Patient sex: M
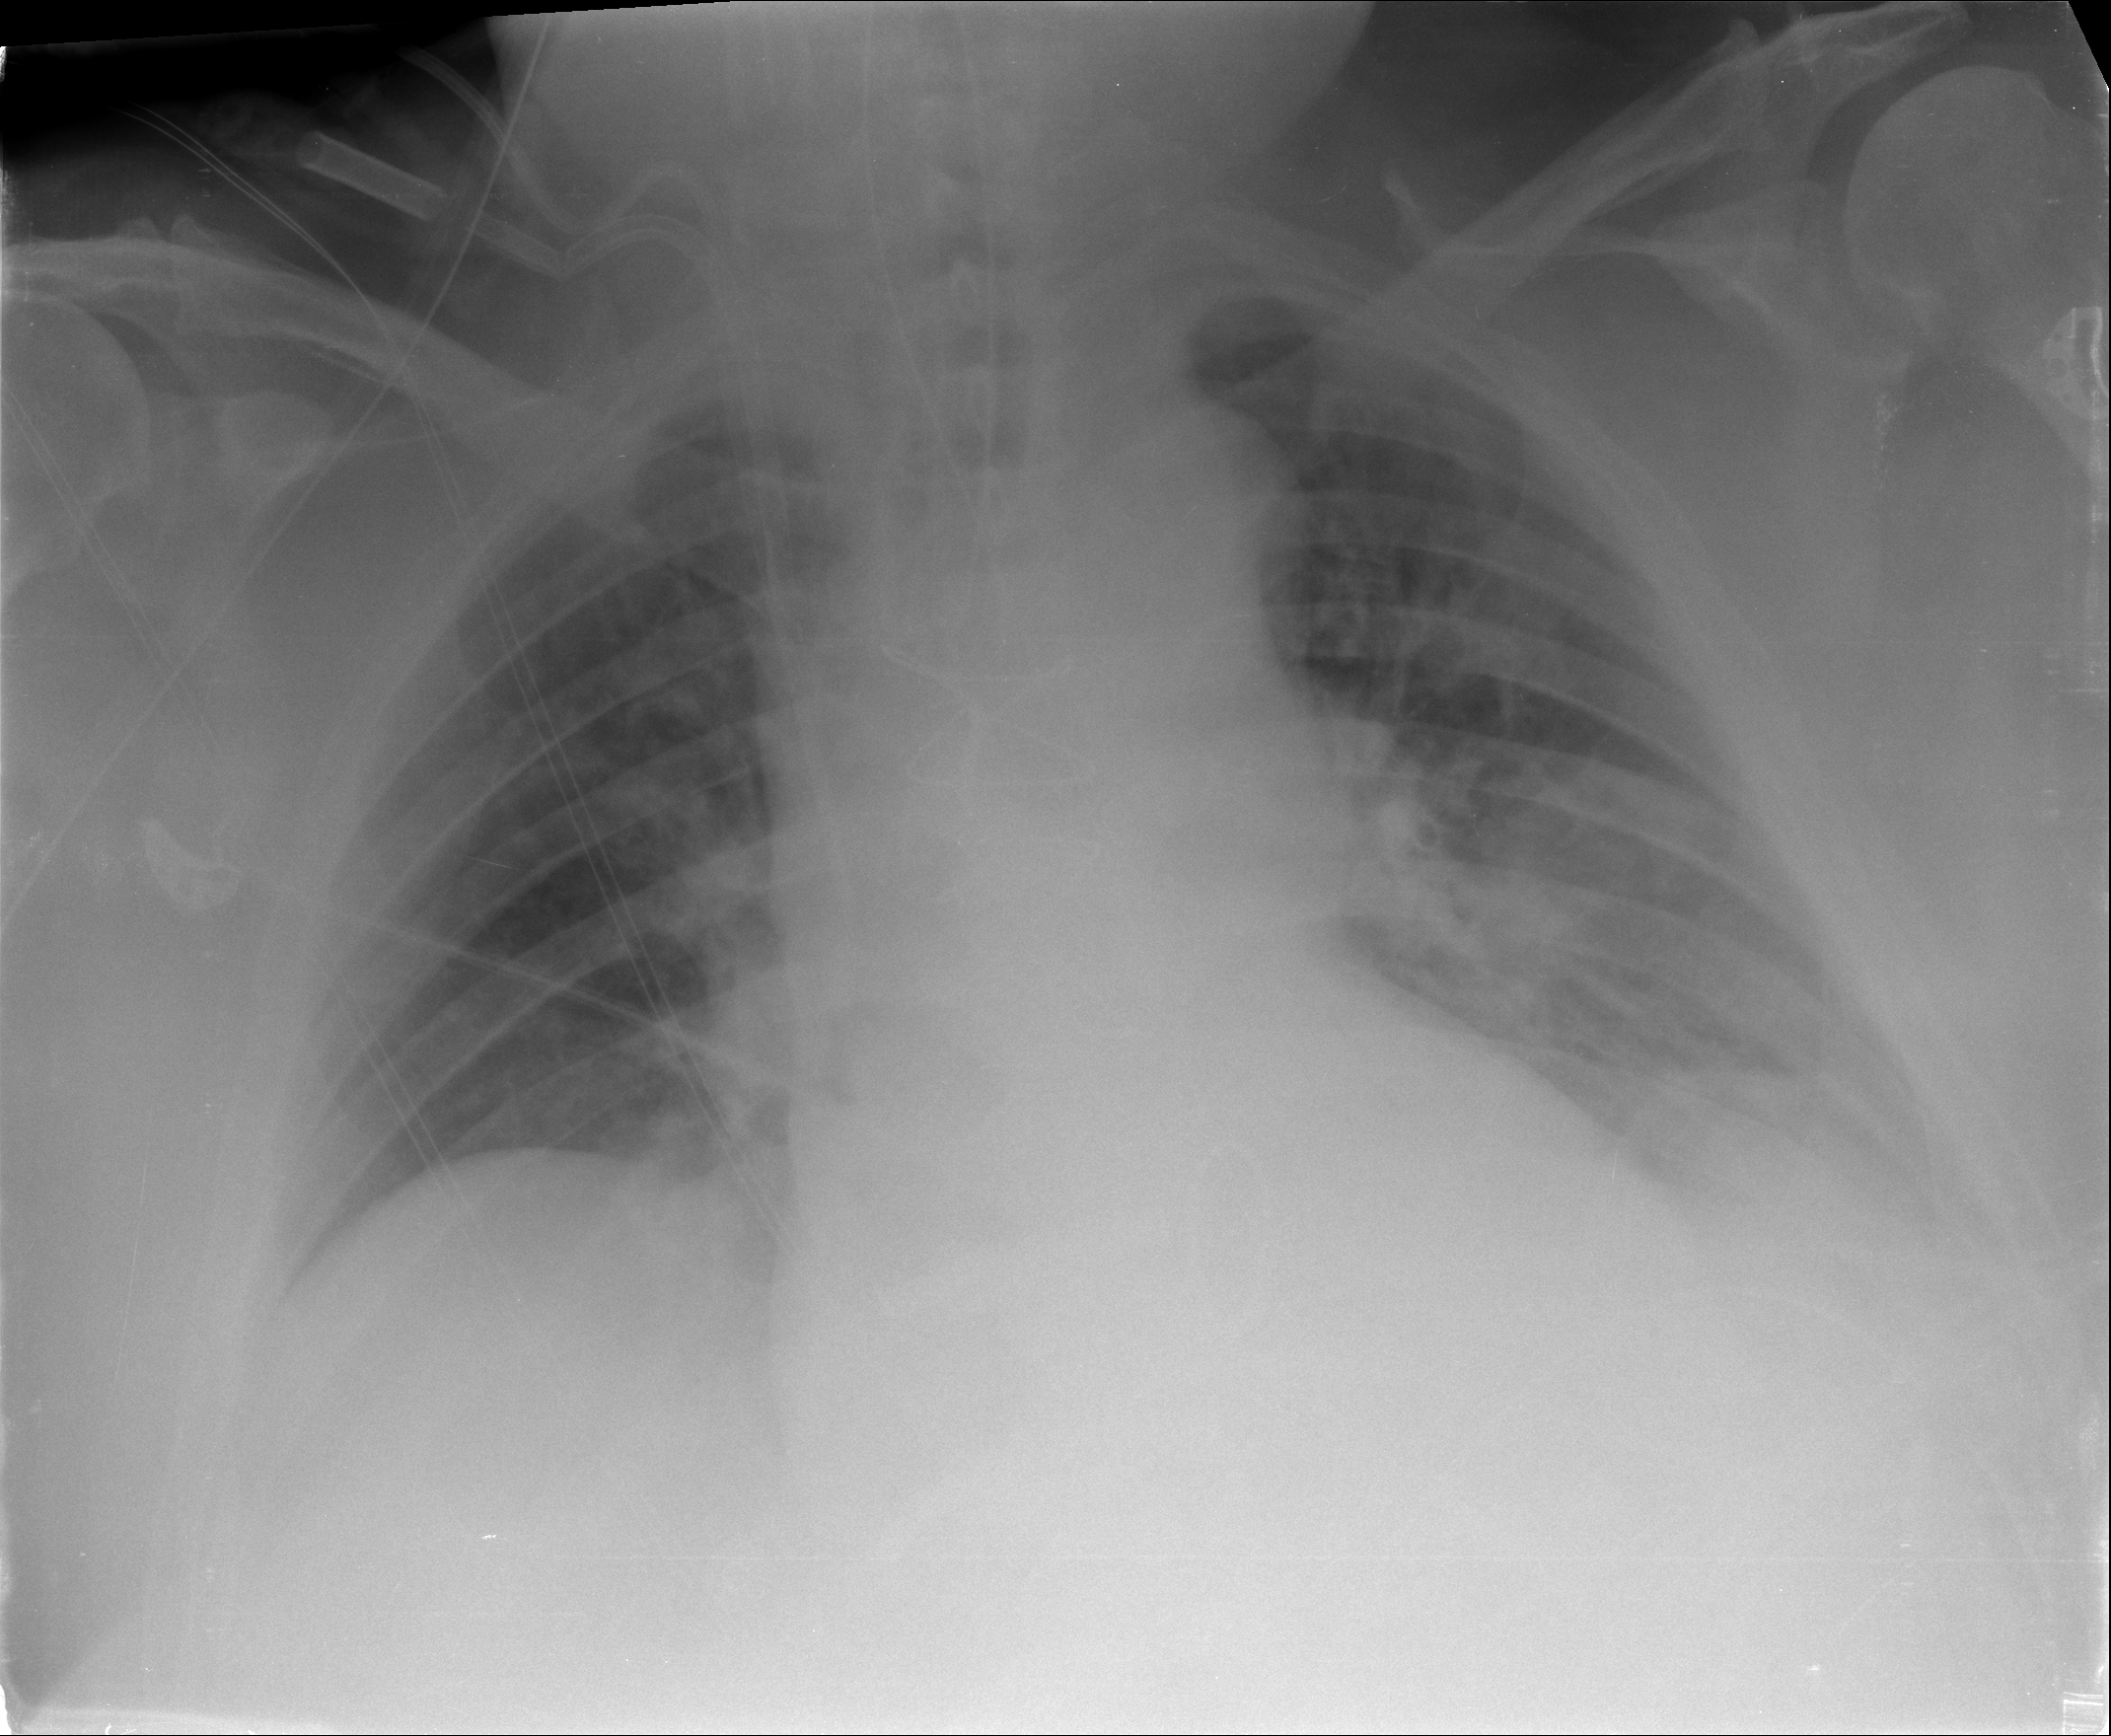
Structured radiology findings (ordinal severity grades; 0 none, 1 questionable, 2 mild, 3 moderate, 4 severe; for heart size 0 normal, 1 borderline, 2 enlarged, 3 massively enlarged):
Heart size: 1
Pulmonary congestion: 0
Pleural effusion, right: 0
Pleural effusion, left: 2
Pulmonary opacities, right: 0
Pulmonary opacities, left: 0
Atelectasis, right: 0
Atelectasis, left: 2